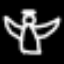
Label: angel